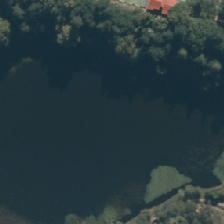
Land cover: lake_pond